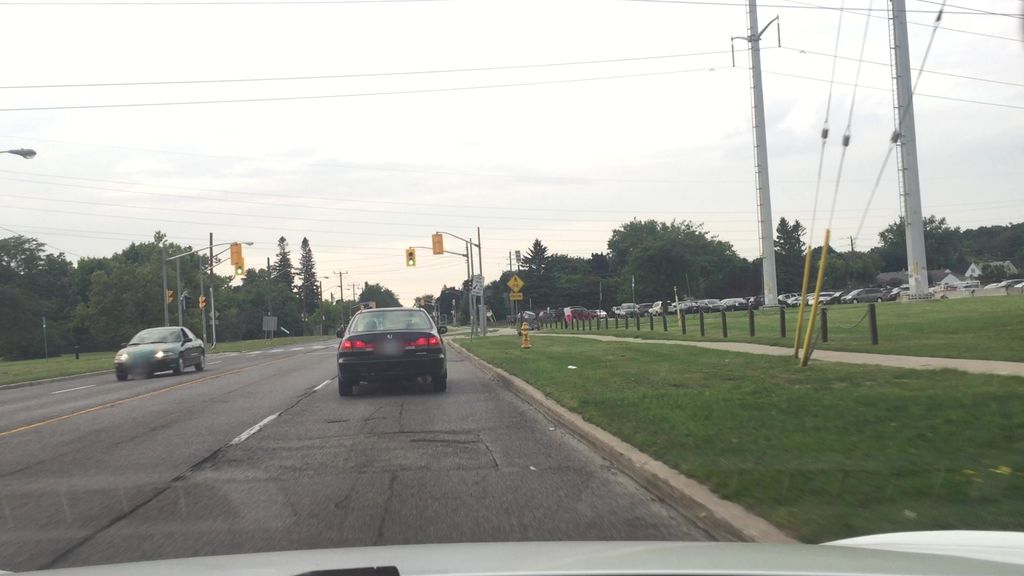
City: toronto